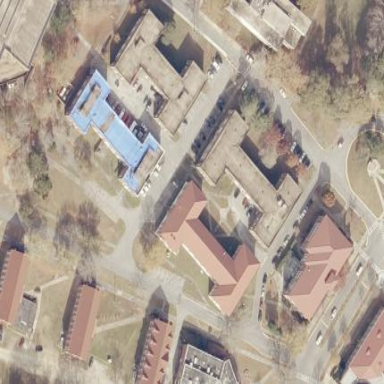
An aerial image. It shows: University building.